Question: I'm trying to make a search box like this:

as you see I cant set them align at all.
the real problem is, I cant set align in all browser. for example: I have to put '2px top in chrome' and '3px top in ff'
how can I do that:
here is <URL>
css:
'''
.home_kadr { padding:10px; text-align:center;}
.home_search {
font-size:16px!important;
font-family:Arial!important;
font-style:italic!important;
padding:14px!important;
border:1px solid #d6bf99!important;
border-radius:2px!important;
margin:0px!important;
/*border-right:none!important;*/
border-top-right-radius:0px!important;
border-bottom-right-radius:0px!important;
}
.home_btn {
width:115px; height:42px;
background:url(../images/home_search.png);
display:inline-block;
font-family:'b koodak';
font-size:20px;
padding:8px 8px 0px 8px;
color:#FFF;
text-align:center;
border:none;
}
'''
html:
'''
<div class="home_kadr">
<div class="home_btn">jstjw</div><input type="text" name="fld_domainName" id="fld_domainName" class="wd-300 en home_search" />
</div>
'''
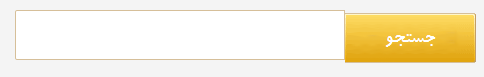
Answer: See here is the updated <URL>.
This may be solve your problem for every browser.
Changes are:
'''
.home_kadr{
display:inline-block;
}
.home_search {
float:left;
}
'''